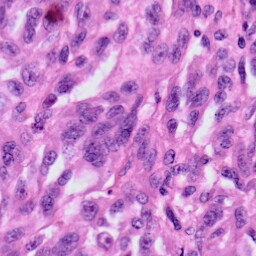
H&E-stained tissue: Skin